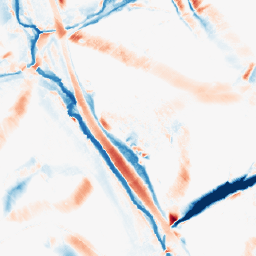
Category: morphological
Decomposition family: morphological_diamond
Decomposition parameters: operation: average
radius: 15
Upsampling method: area
Upsampling parameters: scale: 2
Upsampling scale: 2